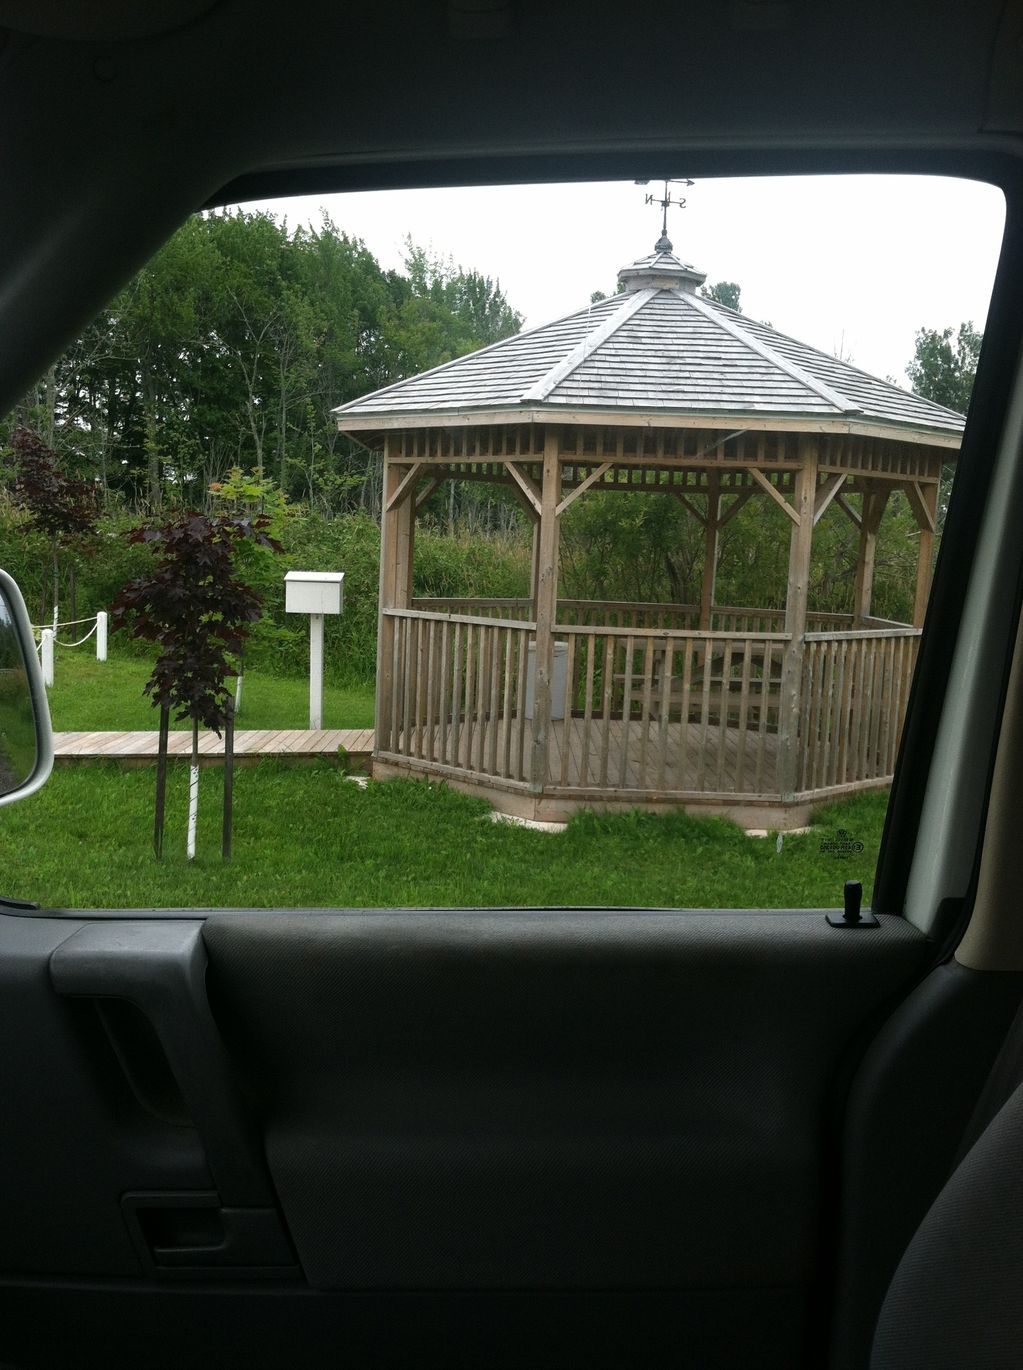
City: charlottetown